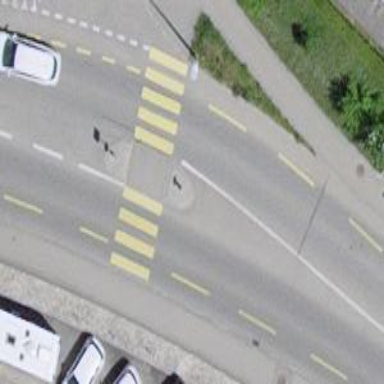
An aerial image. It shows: Uncontrolled zebra crossing with pedestrian island.